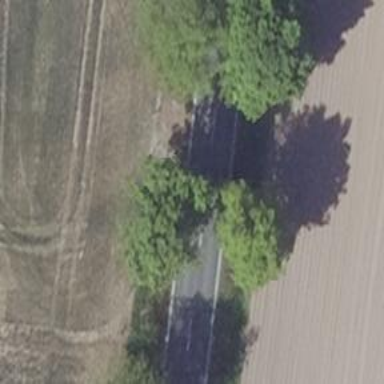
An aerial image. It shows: Deciduous broadleaved tree.